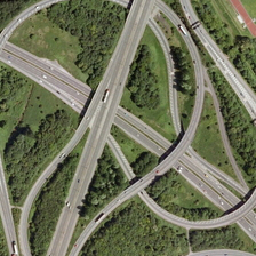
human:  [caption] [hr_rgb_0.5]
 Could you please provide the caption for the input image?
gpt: A circular road intersects a straight road surrounded by grass and green trees.

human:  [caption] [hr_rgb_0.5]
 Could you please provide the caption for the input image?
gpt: on the other side of the road is a playground .

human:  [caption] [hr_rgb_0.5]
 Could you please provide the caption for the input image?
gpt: The round road intersects the straight road, surrounded by green grass and trees.

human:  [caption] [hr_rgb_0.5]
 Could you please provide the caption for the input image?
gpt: the symmetrical cross distribution of the ring road and the straight roads around it are green grass and trees .

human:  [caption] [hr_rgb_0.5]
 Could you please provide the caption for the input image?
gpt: The roundabout intersects a straight road surrounded by grass and green trees.